Question: In my window threre is small black line.
Why?

'''
<Window x:Class="WpfPortOfTestingCamera.InputSelection"
xmlns="http://schemas.microsoft.com/winfx/2006/xaml/presentation"
xmlns:x="http://schemas.microsoft.com/winfx/2006/xaml"
Title="InputSelection" WindowStartupLocation="CenterOwner" ResizeMode="NoResize" ShowInTaskbar="False" mc:Ignorable="d" xmlns:d="http://schemas.microsoft.com/expression/blend/2008" xmlns:mc="http://schemas.openxmlformats.org/markup-compatibility/2006" SizeToContent="WidthAndHeight" d:DesignWidth="280" d:DesignHeight="206">
<StackPanel HorizontalAlignment="Center" Name="stackPanel1" VerticalAlignment="Top" Margin="10" MaxWidth="500">
<GroupBox Header="Select Camera" HorizontalAlignment="Center" VerticalAlignment="Center">
<ComboBox Height="23" Name="comboBox1" HorizontalAlignment="Center" VerticalAlignment="Center" MinWidth="120" />
</GroupBox>
<Button Content="OK" Name="ButtonOK" IsDefault="True" Click="ButtonOK_Click" />
</StackPanel>
</Window>
'''
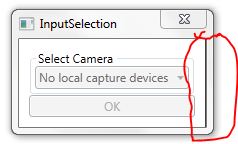
Answer: It seems to be a rendering artifact that occurs when the window is resized to the width of your combo box when the content string is set.
If you add the attribute SnapsToDevicePixels="True" to the Window-tag the black line goes away.